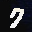
Label: 7